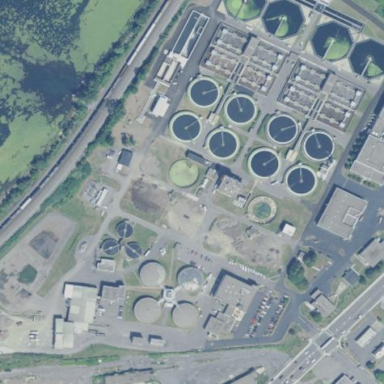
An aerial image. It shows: View of wastewater plant.